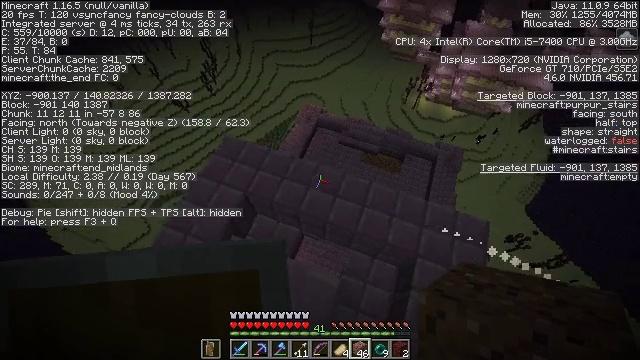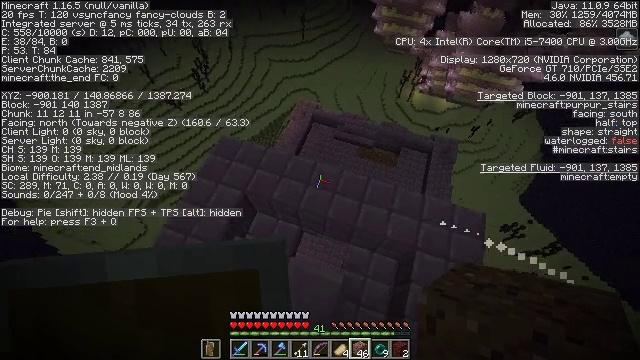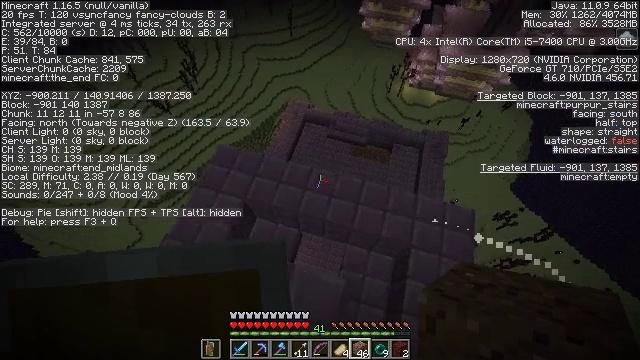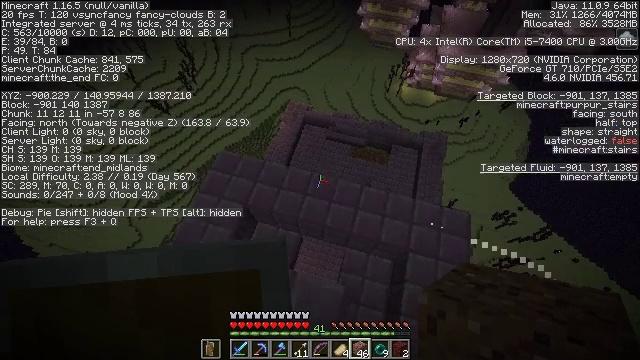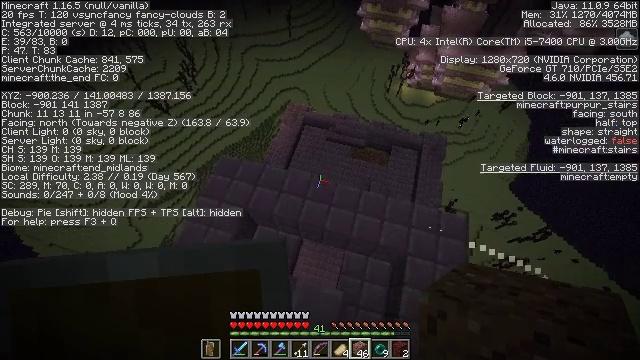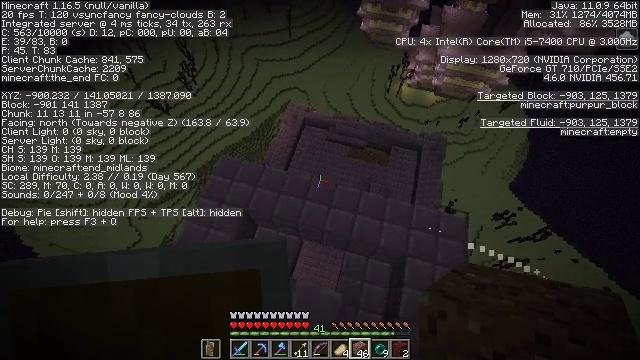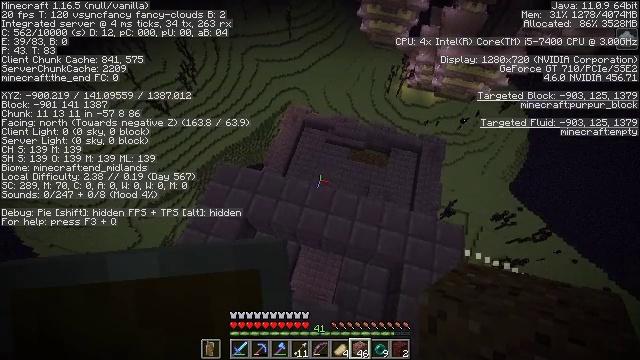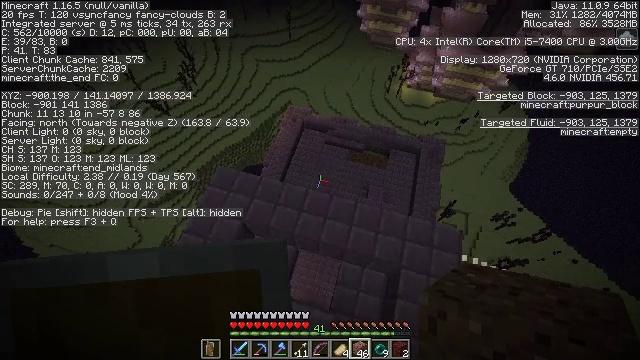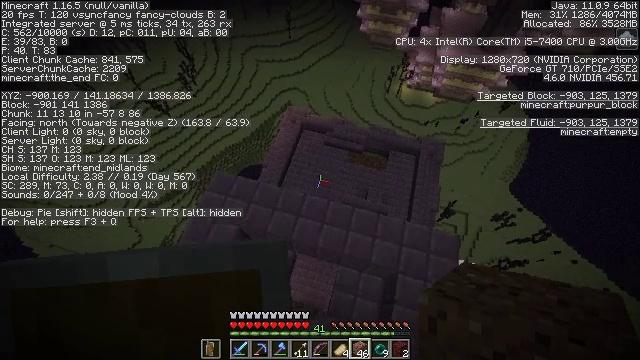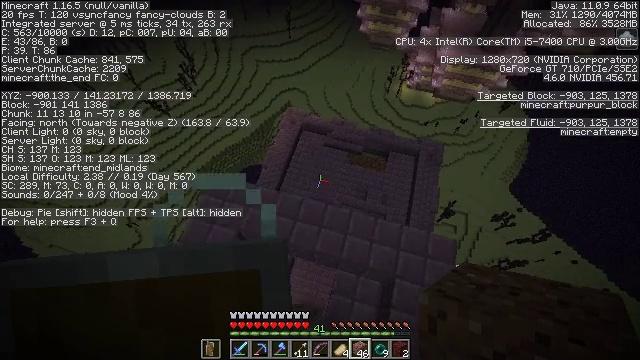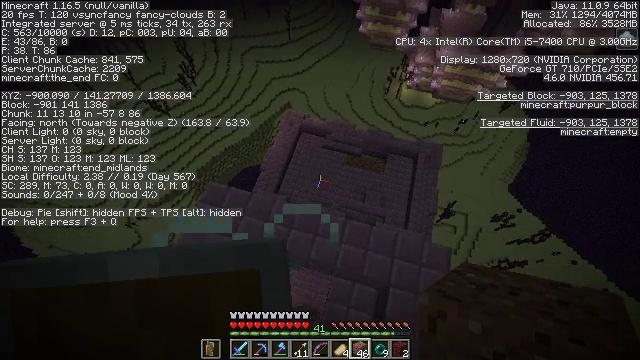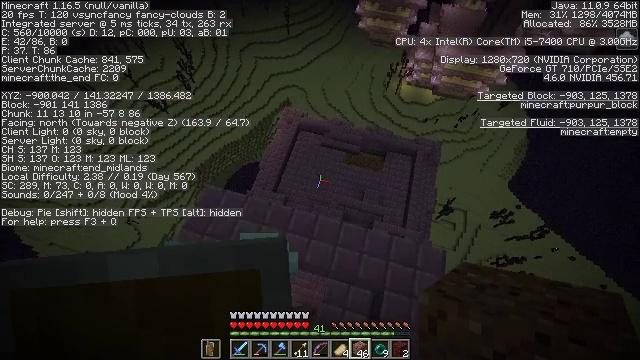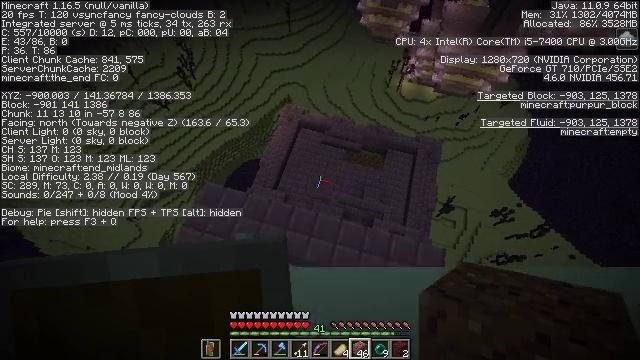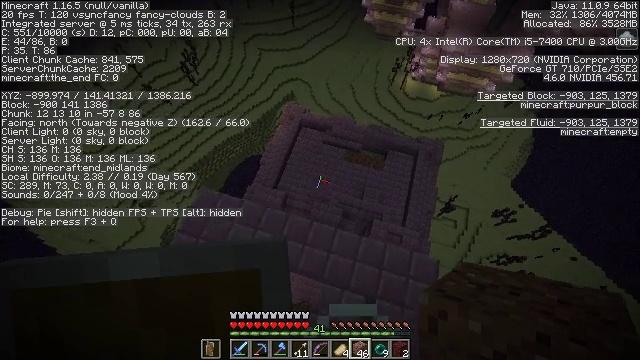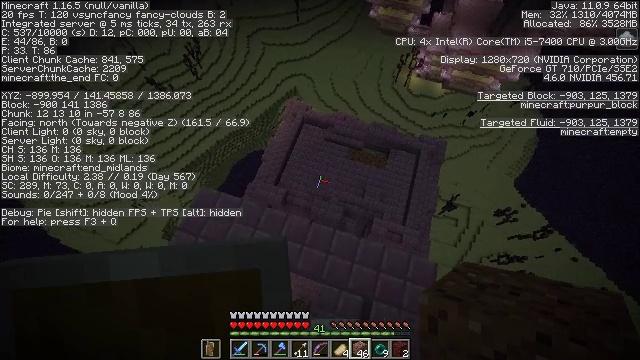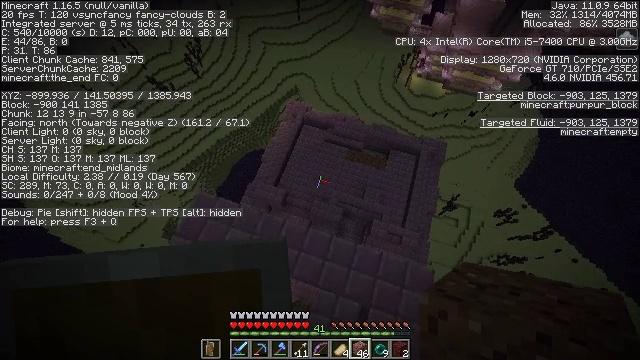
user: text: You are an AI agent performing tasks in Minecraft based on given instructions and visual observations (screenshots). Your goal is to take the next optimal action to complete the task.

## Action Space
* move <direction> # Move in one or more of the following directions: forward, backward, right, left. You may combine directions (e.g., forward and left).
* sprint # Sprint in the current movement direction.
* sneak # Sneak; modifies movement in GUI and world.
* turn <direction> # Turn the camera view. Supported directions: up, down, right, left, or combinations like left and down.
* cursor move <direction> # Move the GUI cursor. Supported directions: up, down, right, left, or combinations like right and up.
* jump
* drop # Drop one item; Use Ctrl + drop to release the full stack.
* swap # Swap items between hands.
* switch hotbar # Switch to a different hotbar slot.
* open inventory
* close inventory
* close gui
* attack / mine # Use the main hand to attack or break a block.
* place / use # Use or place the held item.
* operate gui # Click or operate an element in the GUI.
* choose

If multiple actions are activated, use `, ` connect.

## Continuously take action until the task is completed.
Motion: motion action
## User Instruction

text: Retrieve end stone bricks from the end.
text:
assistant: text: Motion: move forward and move right, turn right and down
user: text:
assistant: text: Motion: move forward and move right, turn right
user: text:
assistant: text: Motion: move forward and move right
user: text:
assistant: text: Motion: move forward and move right
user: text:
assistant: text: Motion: move forward and move right
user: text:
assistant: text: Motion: move forward and move right
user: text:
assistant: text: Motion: move forward and move right
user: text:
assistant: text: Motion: move forward and move right
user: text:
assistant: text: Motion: move forward and move right
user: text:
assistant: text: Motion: move forward and move right
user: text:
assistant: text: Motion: move forward and move right
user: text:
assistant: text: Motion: move forward
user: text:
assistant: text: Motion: move forward, turn left
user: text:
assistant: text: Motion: move forward, turn left
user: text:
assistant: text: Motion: no_op
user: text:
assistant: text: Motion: no_op
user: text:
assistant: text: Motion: no_op
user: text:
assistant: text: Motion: sneak
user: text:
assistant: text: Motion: sneak
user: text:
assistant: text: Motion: sneak
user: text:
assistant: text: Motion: sneak
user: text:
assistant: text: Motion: sneak
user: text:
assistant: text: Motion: sneak
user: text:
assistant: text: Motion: sneak
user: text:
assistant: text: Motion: sneak
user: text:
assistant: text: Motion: sneak
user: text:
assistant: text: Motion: sneak
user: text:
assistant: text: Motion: no_op
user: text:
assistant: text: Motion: no_op
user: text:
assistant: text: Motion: no_op